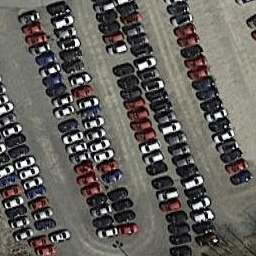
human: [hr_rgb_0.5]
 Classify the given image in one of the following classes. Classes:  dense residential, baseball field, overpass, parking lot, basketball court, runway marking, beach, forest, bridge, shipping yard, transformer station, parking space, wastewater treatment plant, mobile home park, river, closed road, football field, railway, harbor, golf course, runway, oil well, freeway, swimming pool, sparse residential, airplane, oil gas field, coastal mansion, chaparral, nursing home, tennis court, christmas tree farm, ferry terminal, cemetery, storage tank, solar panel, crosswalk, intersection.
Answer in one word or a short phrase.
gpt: parking lot